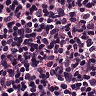
Metastatic tissue present: no